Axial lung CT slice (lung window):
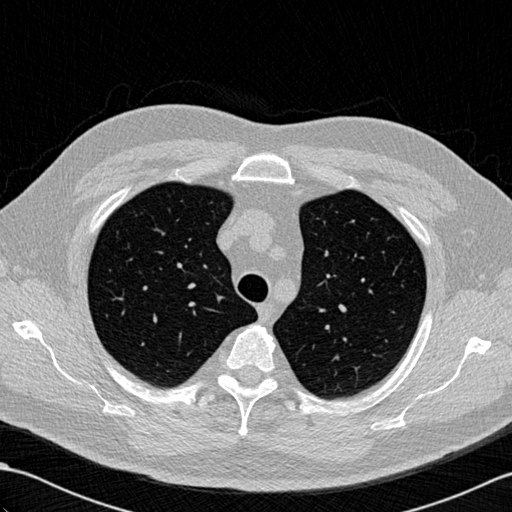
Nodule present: no